Question: As can be seen in the screencast below, the respond body is a minified JSON object.. Does anyone have ideas about how to beautify it in Google Chrome Browser?

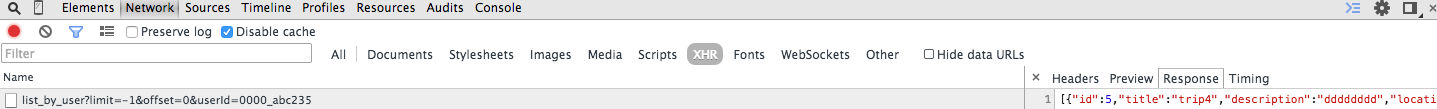
Answer: you need a valid '"application/json"' 'content-type' specified for chrome to give you the collapsible drop-down
To see a tree view in recent versions of Chrome:
'''
Navigate to Developer Tools > Network > the given response > Preview
'''